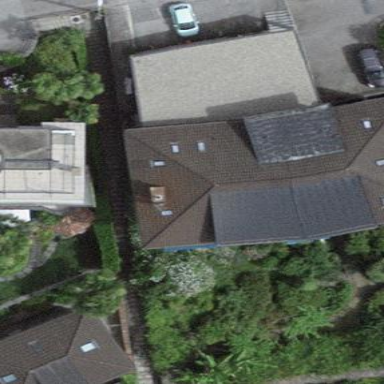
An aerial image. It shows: Apartment building with hipped roof.